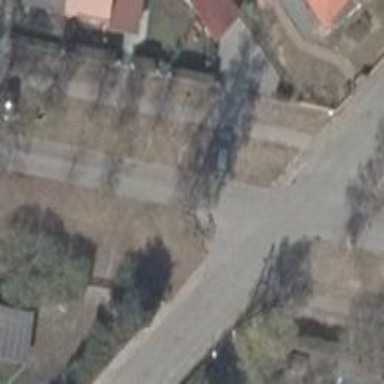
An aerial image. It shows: Residential road.